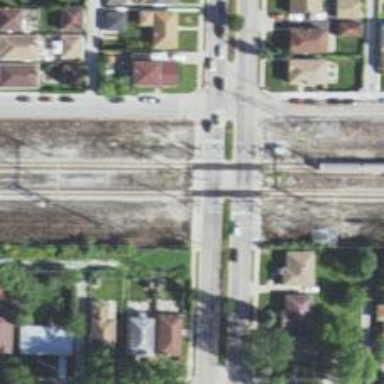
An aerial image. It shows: Railway crossing.